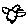
Label: bird